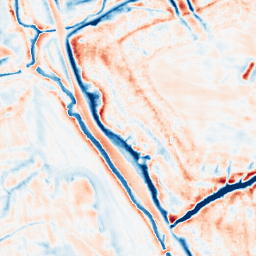
Category: edge_preserving
Decomposition family: bilateral
Decomposition parameters: d: 21
sigma_color: 75
sigma_space: 150
Upsampling method: sinc_blackman
Upsampling parameters: scale: 8
kernel_size: 16
Upsampling scale: 8